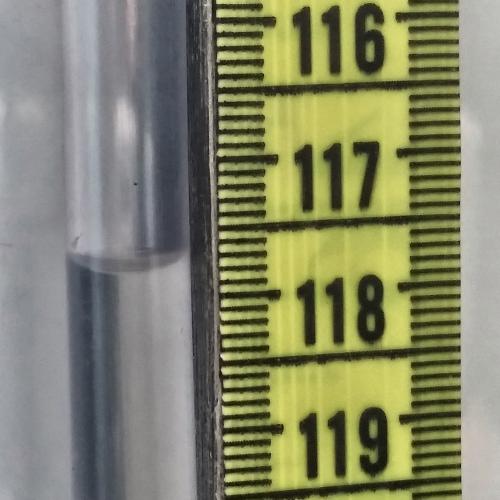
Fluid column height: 117.7 cm